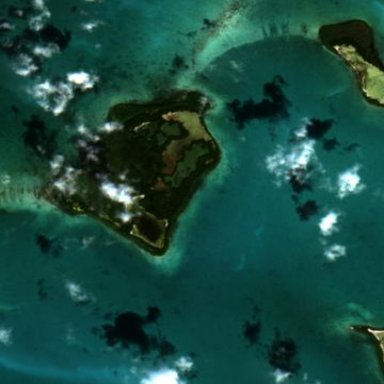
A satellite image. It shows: Island with natural coastline.